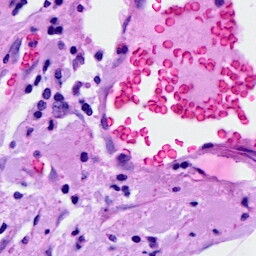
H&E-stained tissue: Breast